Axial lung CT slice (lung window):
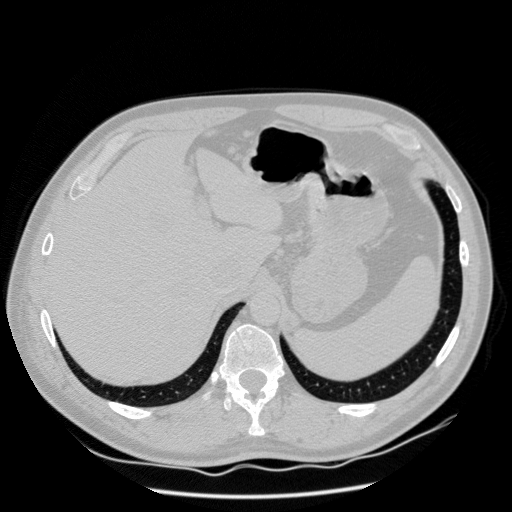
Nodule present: no